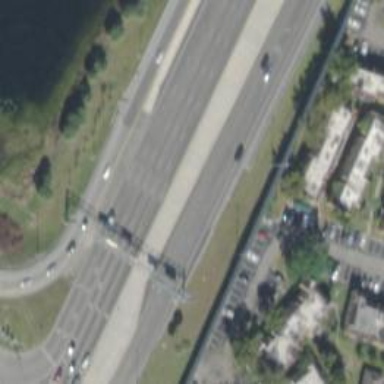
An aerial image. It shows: Motorway junction.